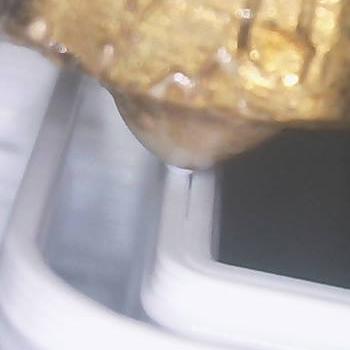
Flow rate: 105%